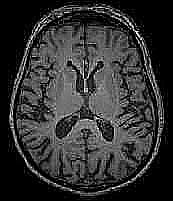
Label: notumor